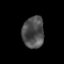
Tissue: prostate
Cell type: T cells
Senescence score: 0.1574
Nuclear area (px): 665
Mean DAPI intensity: 77.502